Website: lowes
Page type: billing-address
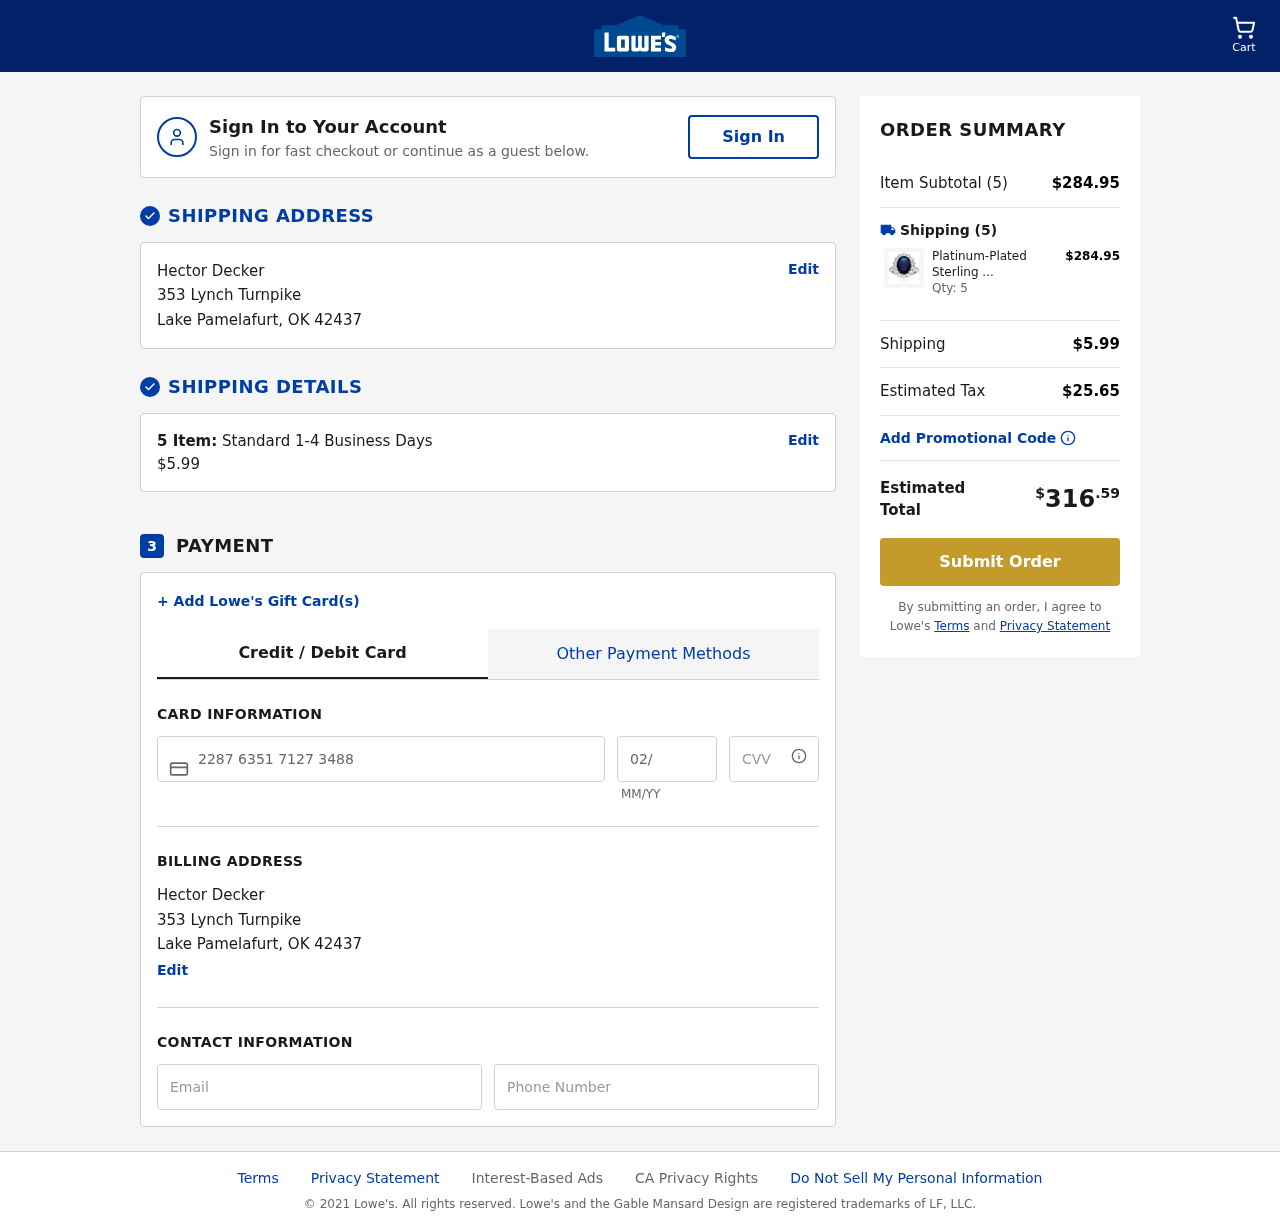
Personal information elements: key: PII_CARD_CVV
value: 168
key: PII_CARD_EXPIRY
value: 02/29
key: PII_CARD_NUMBER
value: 2287 6351 7127 3488
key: PII_CITY
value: Lake Pamelafurt
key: PII_EMAIL
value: hdecker@gmail.com
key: PII_FULLNAME
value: Hector Decker
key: PII_PHONE
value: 6637812918
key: PII_POSTCODE
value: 42437
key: PII_STATE_ABBR
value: OK
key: PII_STREET
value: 353 Lynch Turnpike
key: PII_FULLNAME2
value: Hector Decker
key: PII_CITY2
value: Lake Pamelafurt
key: PII_STATE_ABBR2
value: OK
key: PII_POSTCODE_FULL
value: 42437
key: PII_POSTCODE_NUMERIC
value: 42437
Product elements: key: PRODUCT1_NAME
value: Platinum-Plated Sterling Silver Celebrity "Kate" Ring made with Swarovski Zirconia Accents, Size 8
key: PRODUCT1_PRICE
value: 56.99
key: PRODUCT1_QUANTITY
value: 5
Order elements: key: ORDER_NUM_ITEMS
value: Cart
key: ORDER_NUM_ITEMS
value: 5 Item:
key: ORDER_NUM_ITEMS
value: Item Subtotal (5)
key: ORDER_SHIPPING_COST
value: $5.99
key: ORDER_SUBTOTAL
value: $284.95
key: ORDER_TAX
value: $25.65
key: ORDER_TOTAL
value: $316.59